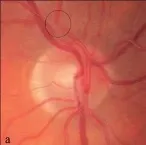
Area of focal dynamic spasm along the right superior temporal branch retinal artery, the arteriolar spastic cycle was about 2 sec in duration. Timing of the vasospastic cycle was performed at a slit-lamp and photographs (a-d) were subsequently taken to represent different phases of the cycle.
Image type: medical_photograph (other_medical_photograph)